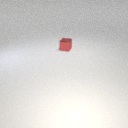
small red metal cube